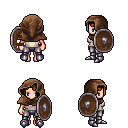
a pixel art fantasy rpg character, female body template, human, light skin, white pirate shirt, metal pants, dark blonde pageboy hairstyle, cloth hood, metal boots, shield, four views (front, back, left, right), 2x2 character sprite sheet, small pixel art, hard edges, no anti-aliasing